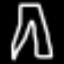
Label: pants